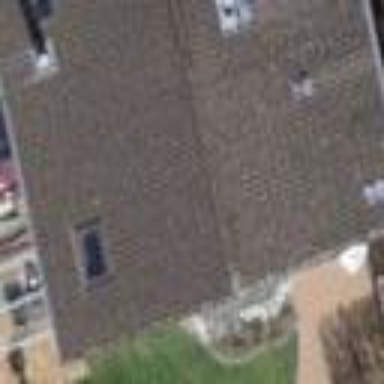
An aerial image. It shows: Building with tiled roof.